Field crop: maize
Growth stage: 1
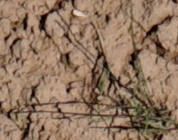
Species: lolium